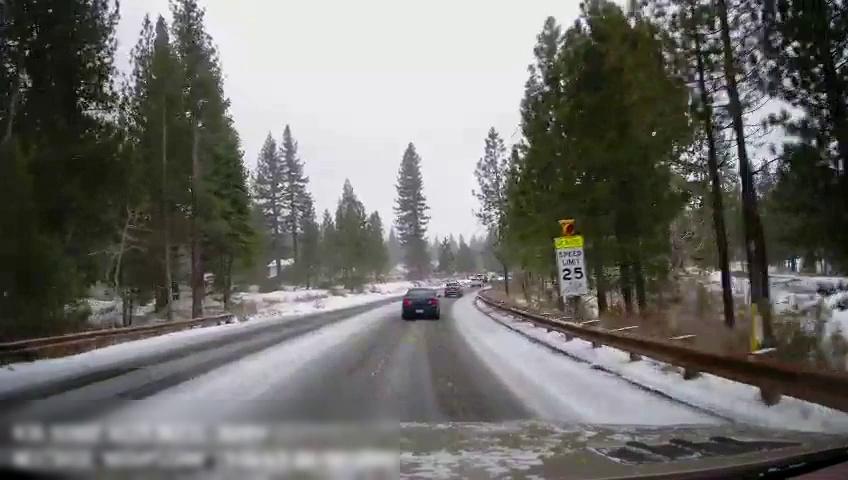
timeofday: Day
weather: Snowy
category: Drivable Space
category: Vehicles | SUV
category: Vehicles | Car
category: Vehicles | Car
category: Lanes | Current Lane
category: Lanes | Current Lane
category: Traffic | Signs
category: Traffic | Signs
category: Traffic | Lights